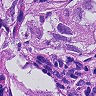
Metastatic tissue present: yes